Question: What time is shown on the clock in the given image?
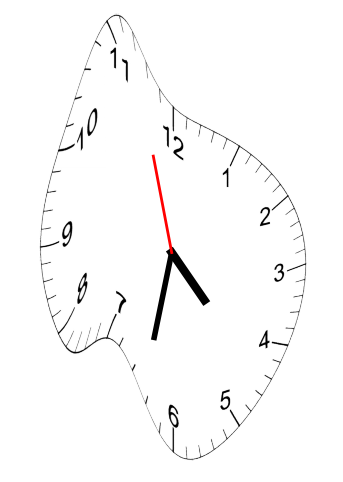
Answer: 04:31:57